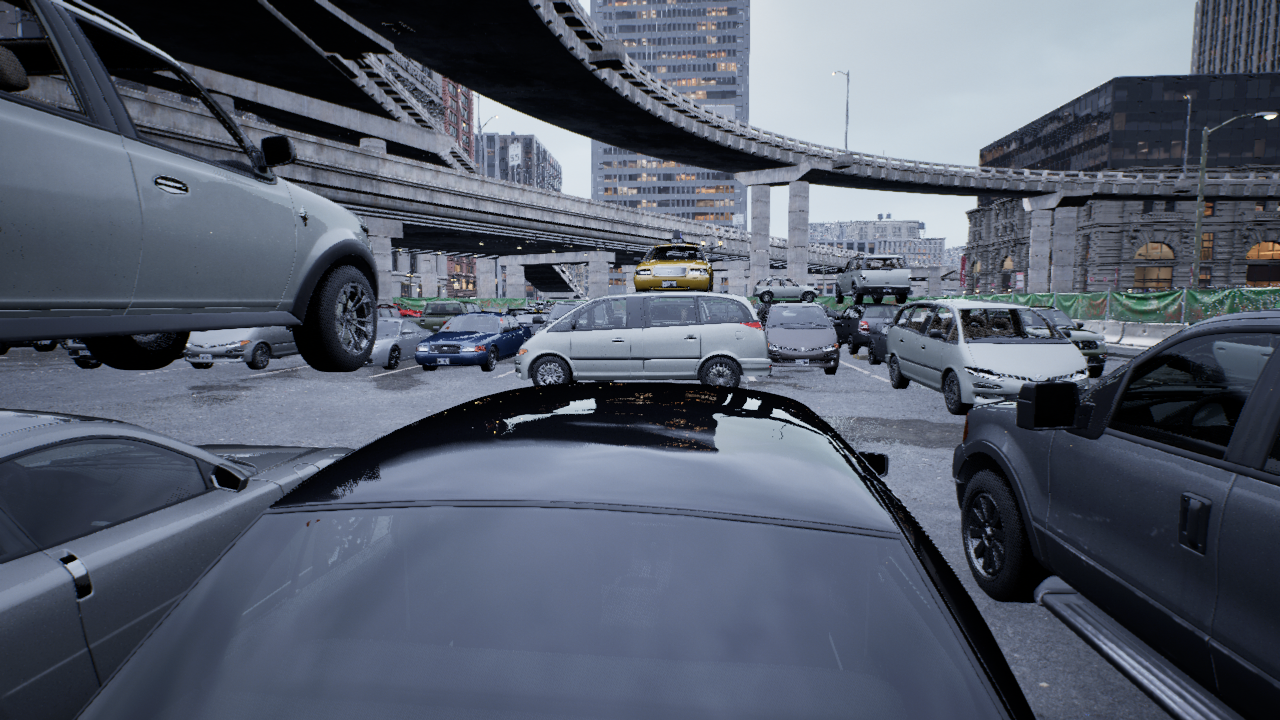
Venue: arterial
Lighting: overcast
Vehicle rig: minivan